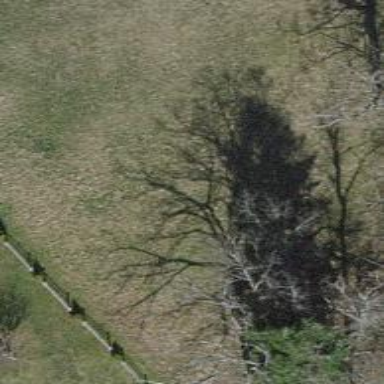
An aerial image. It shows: Single tag "natural: tree."